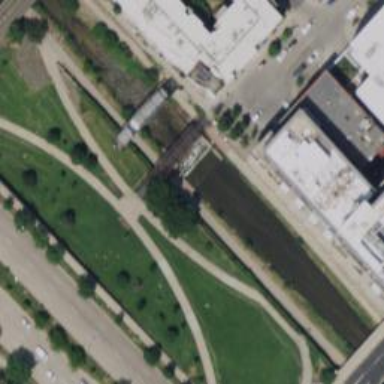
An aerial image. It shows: Lock gate along waterway.